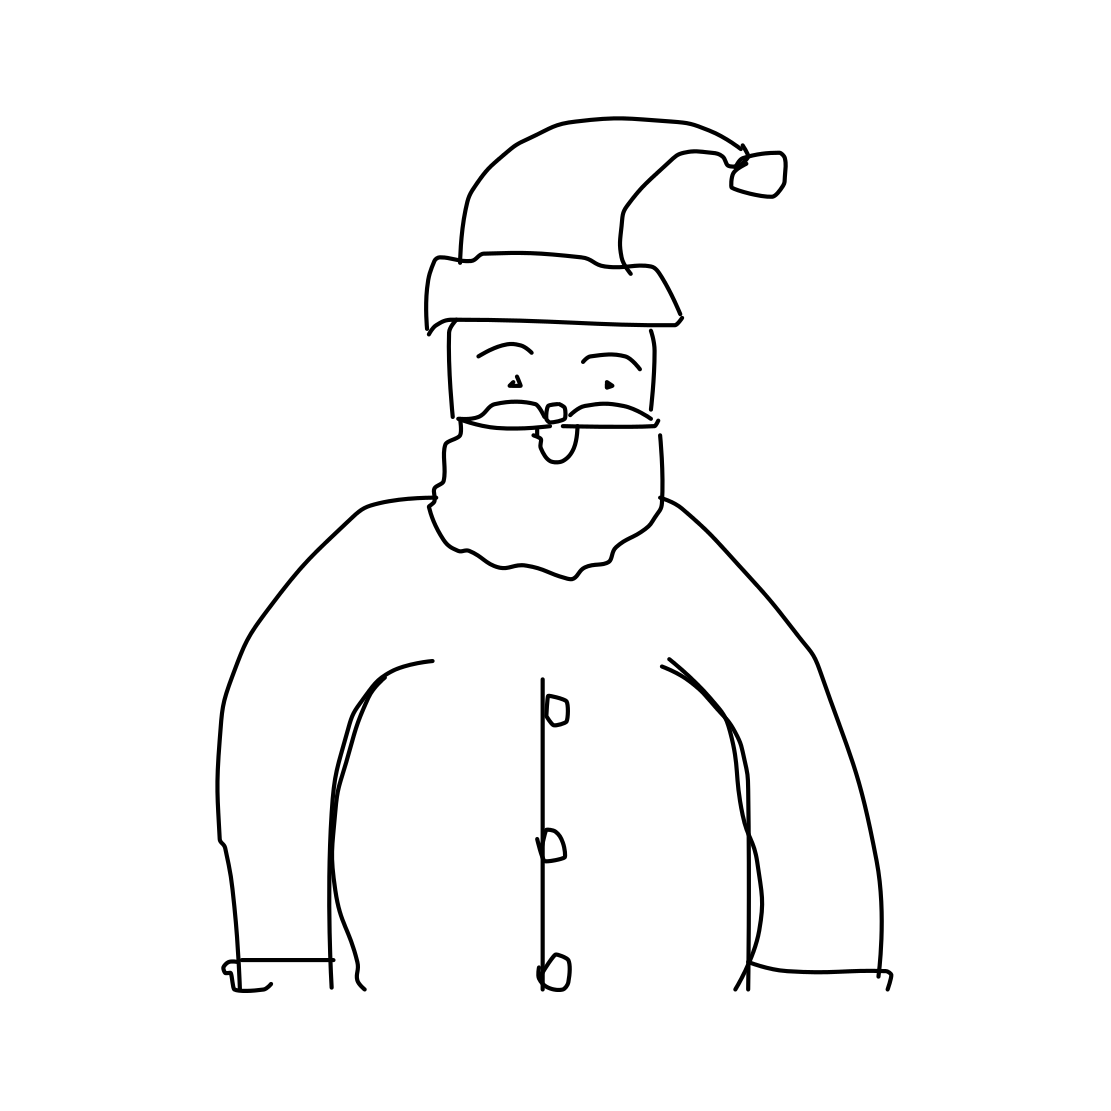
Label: santa claus